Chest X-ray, AP view. Patient: 67 years old, sex M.
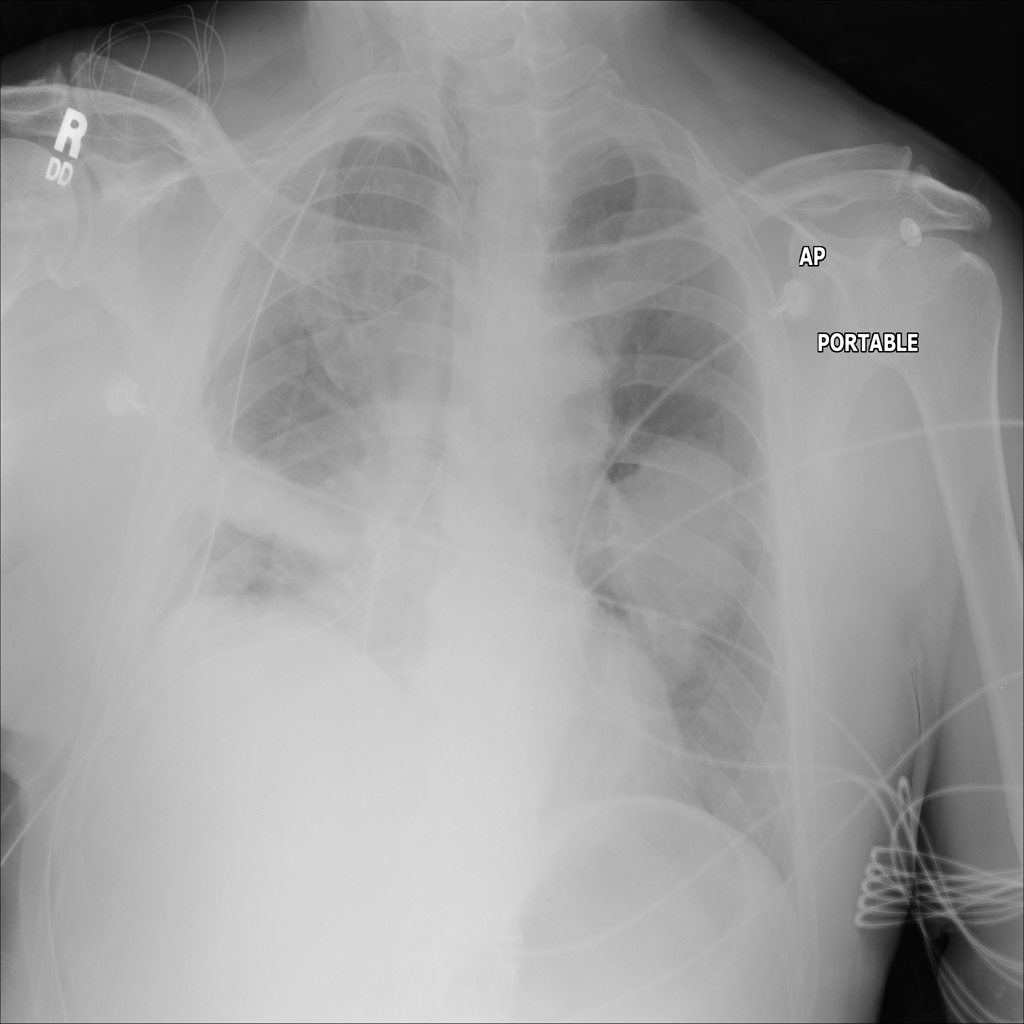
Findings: Atelectasis, Infiltration